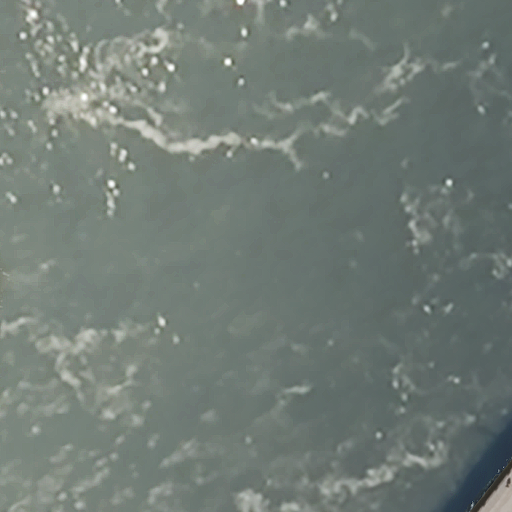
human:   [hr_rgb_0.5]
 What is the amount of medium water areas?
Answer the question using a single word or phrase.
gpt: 0

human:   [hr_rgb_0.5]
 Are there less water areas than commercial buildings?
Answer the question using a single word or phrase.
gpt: no

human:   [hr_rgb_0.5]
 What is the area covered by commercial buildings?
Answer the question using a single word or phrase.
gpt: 0m2

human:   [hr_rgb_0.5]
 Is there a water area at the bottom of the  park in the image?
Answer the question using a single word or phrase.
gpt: no

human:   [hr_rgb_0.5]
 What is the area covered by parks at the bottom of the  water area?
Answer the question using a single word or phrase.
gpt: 43m2

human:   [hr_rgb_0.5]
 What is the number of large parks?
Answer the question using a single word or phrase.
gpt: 0

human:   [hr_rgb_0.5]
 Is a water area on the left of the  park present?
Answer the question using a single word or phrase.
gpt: no

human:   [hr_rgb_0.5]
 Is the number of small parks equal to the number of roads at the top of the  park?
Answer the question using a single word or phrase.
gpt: no

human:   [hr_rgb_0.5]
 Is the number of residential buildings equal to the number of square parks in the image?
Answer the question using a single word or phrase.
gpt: yes

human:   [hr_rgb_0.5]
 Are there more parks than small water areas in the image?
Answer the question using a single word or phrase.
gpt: yes

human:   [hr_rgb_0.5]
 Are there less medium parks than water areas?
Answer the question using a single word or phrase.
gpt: yes

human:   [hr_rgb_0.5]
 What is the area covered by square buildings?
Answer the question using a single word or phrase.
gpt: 0m2

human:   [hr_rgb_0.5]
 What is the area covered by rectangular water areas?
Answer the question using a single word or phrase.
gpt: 10561m2

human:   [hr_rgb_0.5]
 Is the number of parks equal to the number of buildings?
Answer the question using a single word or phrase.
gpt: no

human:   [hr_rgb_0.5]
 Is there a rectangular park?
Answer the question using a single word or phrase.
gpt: yes

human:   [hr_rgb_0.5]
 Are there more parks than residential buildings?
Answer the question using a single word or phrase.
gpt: yes

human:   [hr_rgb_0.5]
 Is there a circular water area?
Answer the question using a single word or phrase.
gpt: no

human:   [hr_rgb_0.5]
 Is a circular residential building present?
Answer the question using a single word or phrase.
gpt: no

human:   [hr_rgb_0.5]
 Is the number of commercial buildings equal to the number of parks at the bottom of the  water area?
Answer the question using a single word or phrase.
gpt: no

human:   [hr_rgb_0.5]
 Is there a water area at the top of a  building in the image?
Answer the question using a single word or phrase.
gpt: no

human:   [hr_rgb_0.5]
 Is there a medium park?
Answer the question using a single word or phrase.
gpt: no

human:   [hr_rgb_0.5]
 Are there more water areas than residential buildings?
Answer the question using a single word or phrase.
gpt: yes

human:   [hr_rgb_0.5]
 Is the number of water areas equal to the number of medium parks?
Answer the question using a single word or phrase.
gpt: no

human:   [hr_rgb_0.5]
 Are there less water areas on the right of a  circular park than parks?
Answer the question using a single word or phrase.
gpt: yes

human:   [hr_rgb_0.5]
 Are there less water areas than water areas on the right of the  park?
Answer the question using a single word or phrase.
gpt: no

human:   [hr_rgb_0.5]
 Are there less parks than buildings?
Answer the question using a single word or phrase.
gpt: no

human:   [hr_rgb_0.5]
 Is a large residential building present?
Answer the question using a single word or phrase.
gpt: no

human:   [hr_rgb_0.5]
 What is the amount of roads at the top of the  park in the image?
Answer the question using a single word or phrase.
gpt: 0

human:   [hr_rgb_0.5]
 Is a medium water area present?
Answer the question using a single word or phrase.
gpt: no

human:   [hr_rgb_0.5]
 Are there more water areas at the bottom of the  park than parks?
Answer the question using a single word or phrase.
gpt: no

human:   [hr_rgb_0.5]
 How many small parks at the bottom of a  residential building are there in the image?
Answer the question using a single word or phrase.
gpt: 0

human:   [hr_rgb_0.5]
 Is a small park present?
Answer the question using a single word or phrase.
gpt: yes

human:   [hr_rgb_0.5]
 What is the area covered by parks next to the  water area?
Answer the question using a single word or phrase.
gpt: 43m2

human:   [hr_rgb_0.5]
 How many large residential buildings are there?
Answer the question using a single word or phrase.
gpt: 0

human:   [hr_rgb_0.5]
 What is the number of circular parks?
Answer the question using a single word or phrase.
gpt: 0

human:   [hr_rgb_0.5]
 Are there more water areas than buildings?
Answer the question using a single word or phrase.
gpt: yes